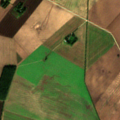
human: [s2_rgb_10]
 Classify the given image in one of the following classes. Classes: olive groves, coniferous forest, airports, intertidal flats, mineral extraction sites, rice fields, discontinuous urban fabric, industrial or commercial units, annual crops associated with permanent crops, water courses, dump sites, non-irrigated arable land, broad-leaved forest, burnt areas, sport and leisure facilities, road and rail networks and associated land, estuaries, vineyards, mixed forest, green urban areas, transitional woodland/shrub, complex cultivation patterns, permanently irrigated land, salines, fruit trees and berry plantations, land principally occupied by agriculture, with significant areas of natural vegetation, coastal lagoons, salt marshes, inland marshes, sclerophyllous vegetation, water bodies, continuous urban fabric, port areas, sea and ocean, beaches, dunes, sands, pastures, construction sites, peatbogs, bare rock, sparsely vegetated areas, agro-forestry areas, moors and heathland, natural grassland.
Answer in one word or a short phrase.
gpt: non-irrigated arable land, complex cultivation patterns